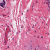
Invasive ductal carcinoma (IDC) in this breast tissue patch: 0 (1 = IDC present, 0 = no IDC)